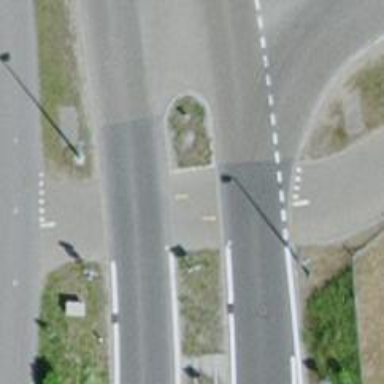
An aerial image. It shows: Asphalt motorway link.